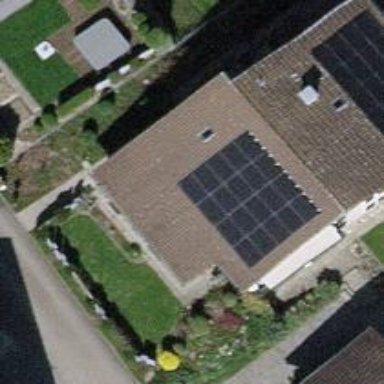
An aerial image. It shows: Solar power generator using photovoltaic panels.